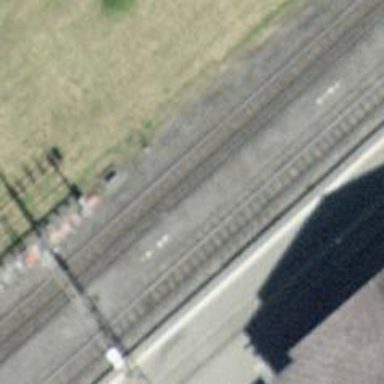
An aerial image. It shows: Stop position for public transport on the railway.